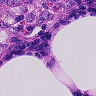
Metastatic tissue present: no